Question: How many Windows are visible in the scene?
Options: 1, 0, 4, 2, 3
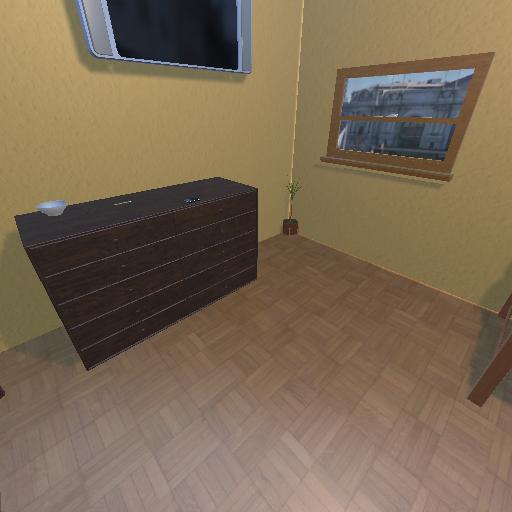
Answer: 1